Question: When I press Ctrl and click on List in VS2010, List'1.cs file is opened, and the file contains the method headers and the summary comments,

The question is, why thy didn't name that file List(T).cs or List{T}.cs or List[T].cs?
Why the naming convention List'1.cs, is that standard?
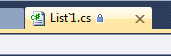
Answer: In the CLR, that's the default way to annotate generic types. List'1 means that this class has one generic type parameter. The brackets are just a C# thing, also they are not valid as file names.